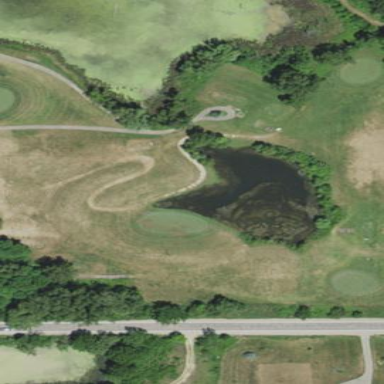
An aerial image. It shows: Water hazard on golf course.